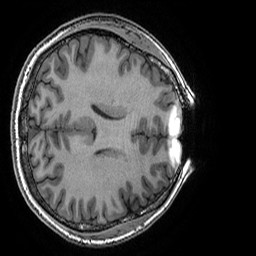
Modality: T1w
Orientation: axial
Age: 27
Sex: male
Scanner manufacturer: ge
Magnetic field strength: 3 T
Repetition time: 0.008184 s
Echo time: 0.003192 s